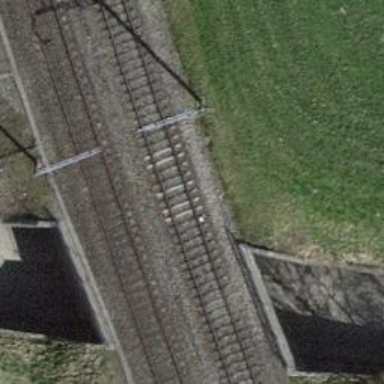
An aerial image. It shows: Railway bridge with electrified contact lines.